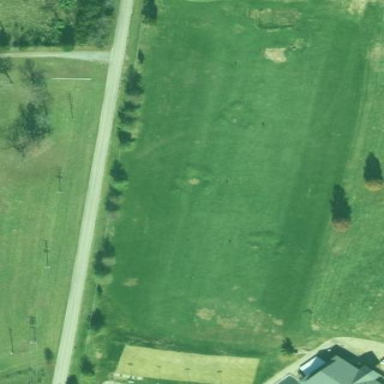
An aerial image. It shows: Grassy area used as driving range for golf.